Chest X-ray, PA view. Patient: 61 years old, sex M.
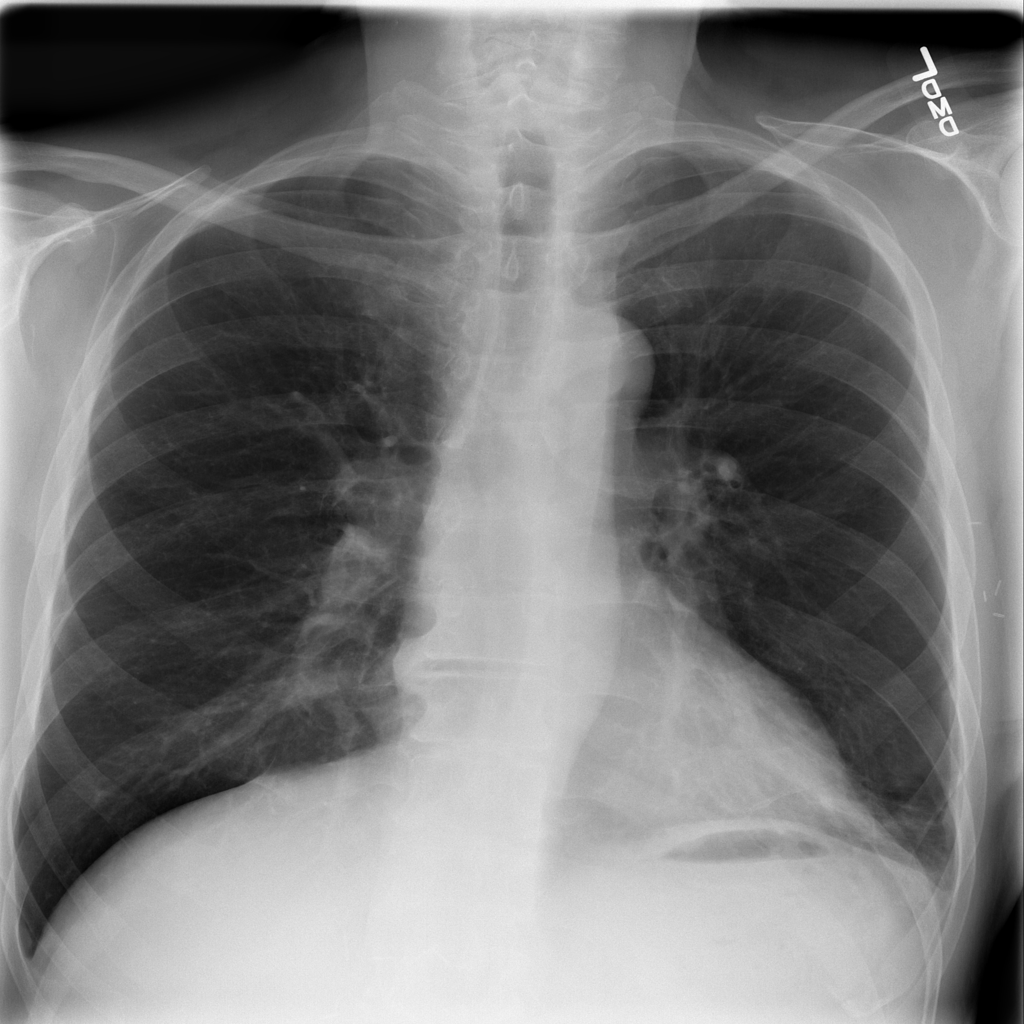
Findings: Atelectasis, Infiltration, Pneumonia